Начертить примерный ход графика зависимости от времени показания вольтметра после замыкания ключа $K$ (см. рисунок).  Вольтметр и катушку индуктивности считать идеальными.
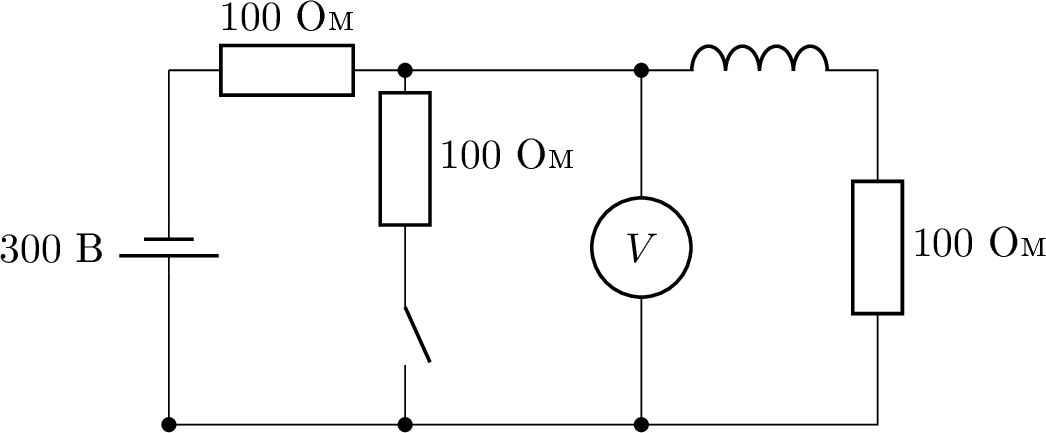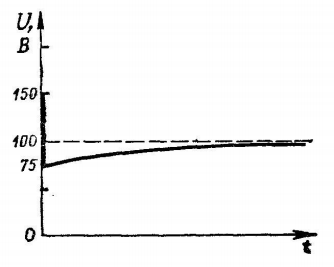
Темы:
T, Электричество, Цепи, Цепь с катушкой, Всероссийские, Цепь с резистором, Вольтметр